Question: I got the following data in my table and my requirements is to look after the word 'Plan/Actual Input DOC Qty','Actual Daily Mortality','Forecast Qty' which got a lot of occurrences and I'm going to store a formula in each cell of their Row.

I got the following code and I am not quite sure if this is the right one though because i got a lot of errors on it. Please have a look and correct me if I'm wrong. Any Help will be appreciated.
'''
Private Sub Worksheet_SelectionChange(ByVal Target As Range)
Dim forecastQty As String
Dim Rng As Range
With Rows("1:1")
forecastQty = Criteria1:=Array("Plan/Actual Input DOC Qty","Actual Daily Mortality","Forecast Qty")
Set Rng = .Find(what:=forecastQty, _
after:=.Cells(.Cells.Count), _
LookIn:=xlFormulas, _
lookat:=xlWhole, _
SearchOrder:=xlByColumn, _
SearchDirection:=xlNext, MatchCase:=False)
If Not Rng Is Nothing Then
ActiveCell.Address.Select
Else
MsgBox "Nothing found"
End If
End With
End Sub
'''
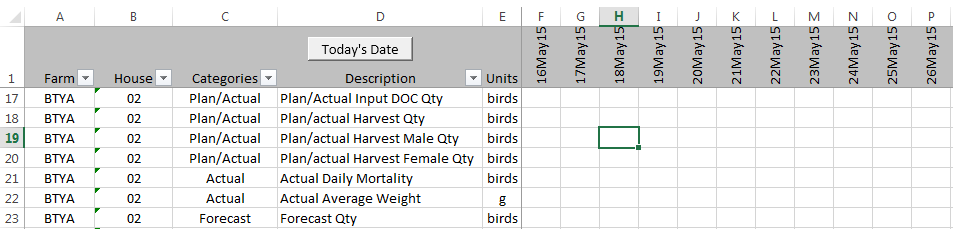
Answer: You can try this another way of searching specific keywords.
'''
Dim i As Integer
Dim x As String, y As String, z As String, PO As String
i = 2
Do Until Sheets("your sheet name").Cells(i, 1) = ""
x = "Plan"
y = "Actual"
z = "Forecast"
PO = Sheets("your sheet name").Cells(i, 4)
If InStr(1, PO, x, 1) > 0 Then
'Do what you want
ElseIf InStr(1, PO, y, 1) > 0 Then
'Do what you want
ElseIf InStr(1, PO, z, 1) > 0 Then
'Do what you want
End If
i = i + 1
Loop
'''
This will loop through the data and search for a specific keyword. In your case;
'''
Plan/Actual Input = Plan
Actual Daily Mortality = Actual
Forecast Qty = Forecast
'''
The code will search if a row of column D contains the specific keyword and you can put your formula on the if else block. Note that is a function where you can search a substring from a string.